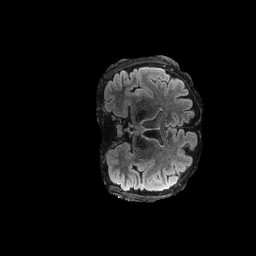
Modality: FLAIR
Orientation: coronal
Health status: ill
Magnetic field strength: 3 T